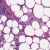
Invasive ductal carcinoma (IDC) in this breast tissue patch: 0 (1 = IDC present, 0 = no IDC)